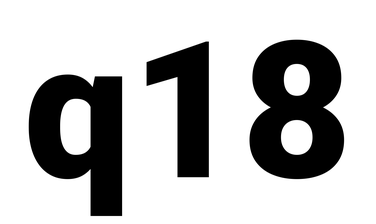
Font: Roboto_Black